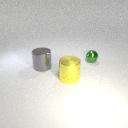
large gray metal cylinder to the left of small green metal sphere